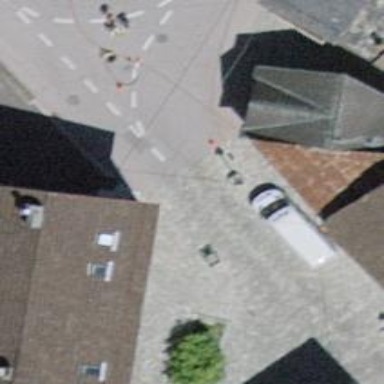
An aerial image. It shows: Paved road in living street.